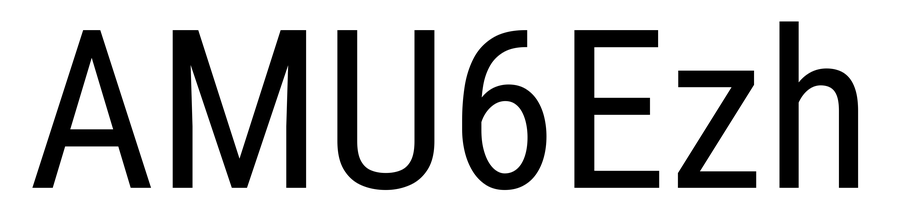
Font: Roboto_Condensed_Regular